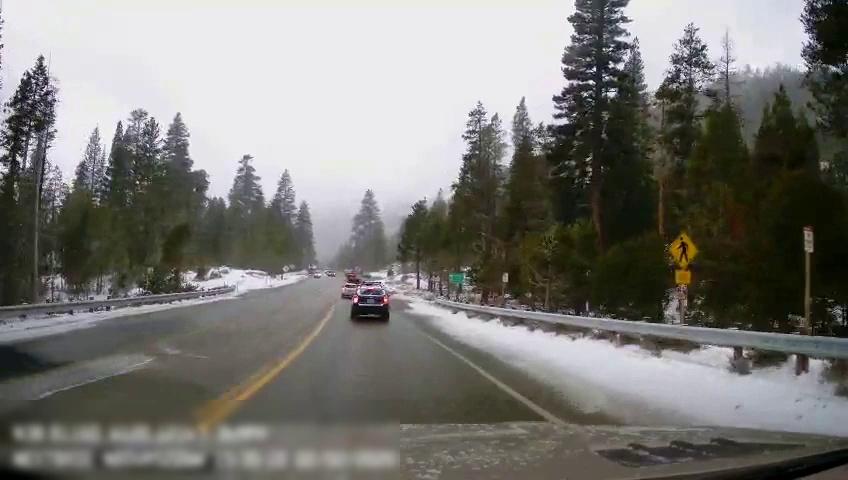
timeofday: Day
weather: Snowy
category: Drivable Space
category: Vehicles | Truck
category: Vehicles | Truck
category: Vehicles | SUV
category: Vehicles | SUV
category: Lanes | Current Lane
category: Lanes | Current Lane
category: Traffic | Signs
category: Traffic | Signs
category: Traffic | Signs
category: Traffic | Signs
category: Traffic | Signs